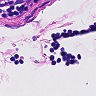
Metastatic tissue present: no